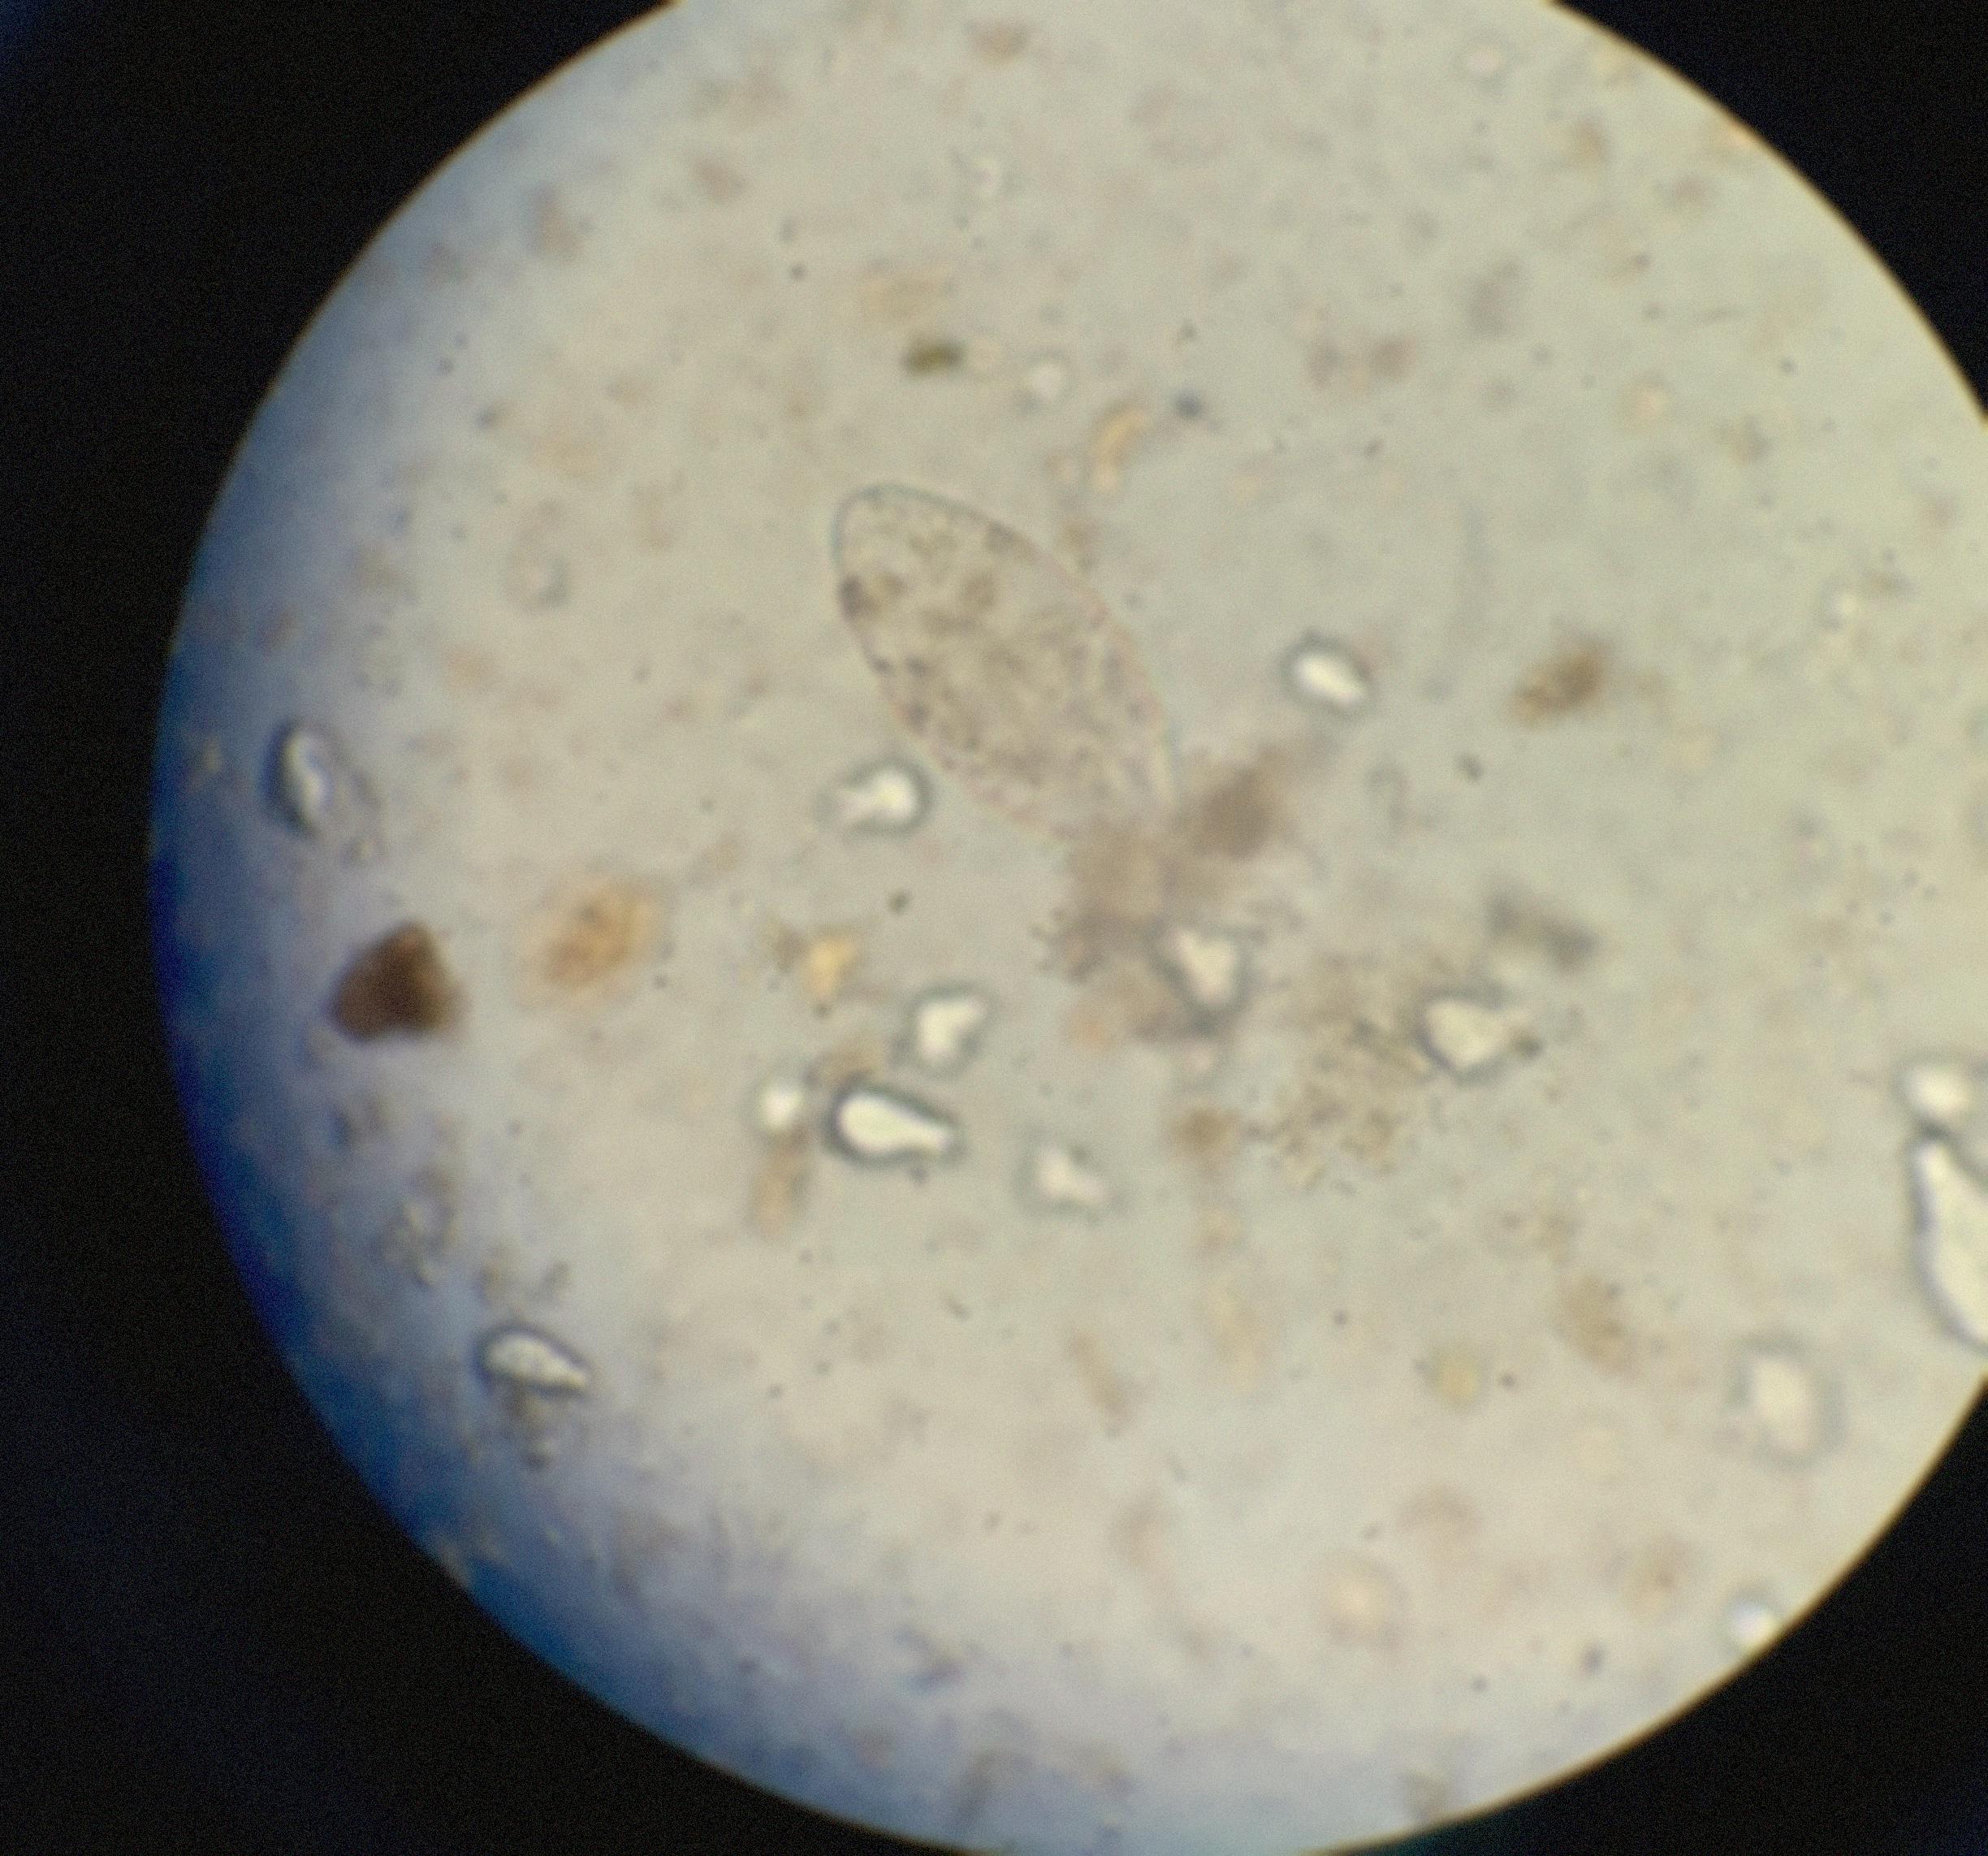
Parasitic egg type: Fasciolopsis buski